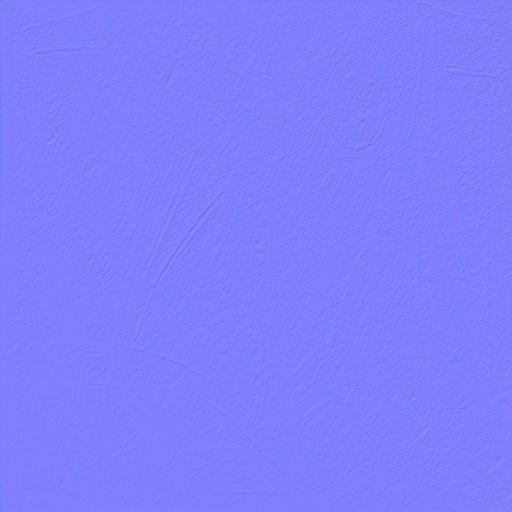
art artwork design modern painting